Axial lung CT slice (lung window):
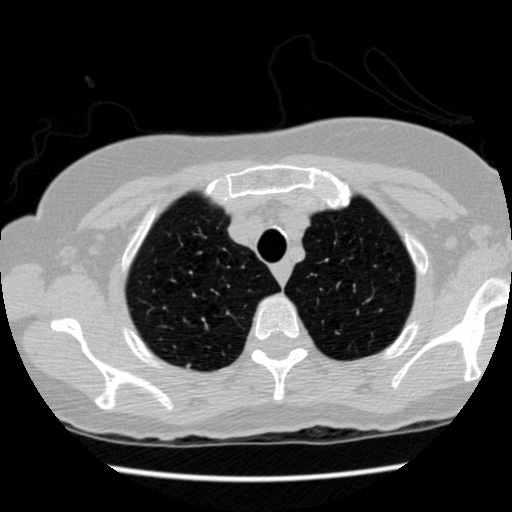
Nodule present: no